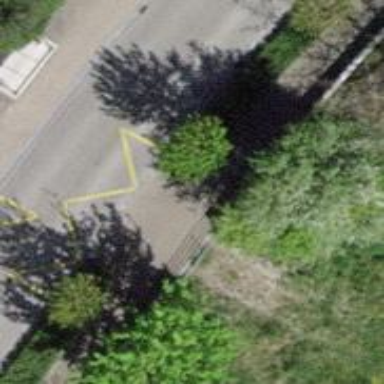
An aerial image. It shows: Bus stop with platform for public transport.